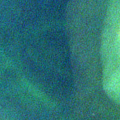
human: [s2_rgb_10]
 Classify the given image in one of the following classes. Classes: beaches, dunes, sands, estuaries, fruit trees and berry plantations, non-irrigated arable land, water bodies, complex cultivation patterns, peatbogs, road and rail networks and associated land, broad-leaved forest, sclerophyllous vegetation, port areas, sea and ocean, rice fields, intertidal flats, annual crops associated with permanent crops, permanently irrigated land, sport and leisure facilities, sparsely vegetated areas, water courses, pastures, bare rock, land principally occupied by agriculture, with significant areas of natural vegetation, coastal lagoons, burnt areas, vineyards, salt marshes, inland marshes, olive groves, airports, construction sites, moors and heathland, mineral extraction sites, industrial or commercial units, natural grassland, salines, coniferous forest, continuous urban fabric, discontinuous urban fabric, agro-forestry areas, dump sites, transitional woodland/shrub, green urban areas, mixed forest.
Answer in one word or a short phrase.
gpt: sea and ocean